Field crop: maize
Growth stage: 1
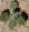
Species: chenopodium